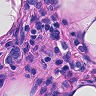
Metastatic tissue present: yes